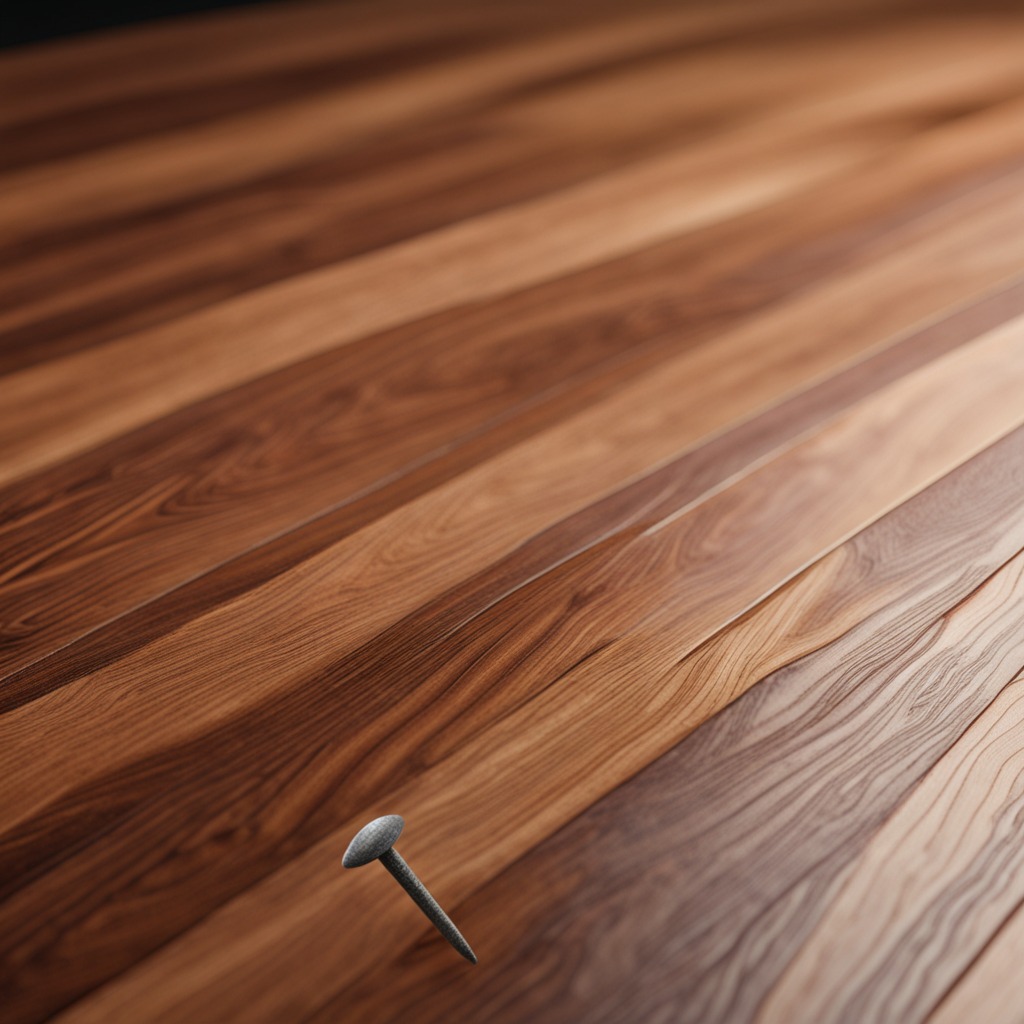
A nail lying on the wooden table in a carpentry studio rich wood textures side lighting.